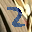
Label: 2